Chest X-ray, AP view. Patient: 10 years old, sex M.
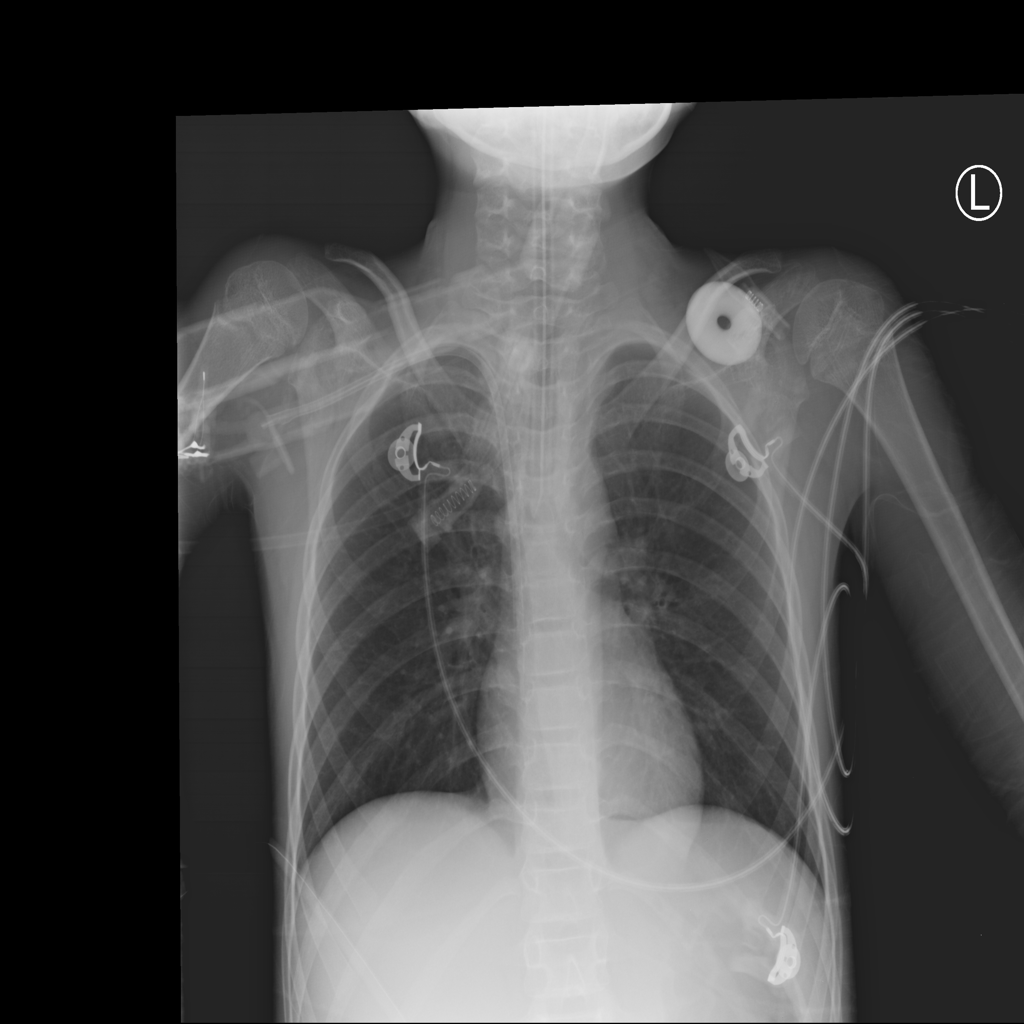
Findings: No Finding